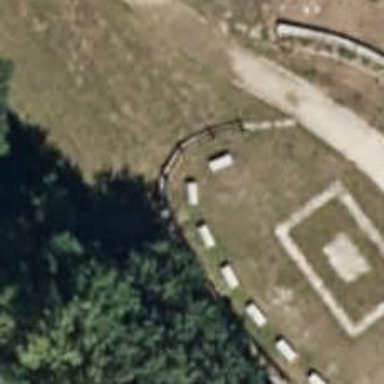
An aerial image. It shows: Bench.